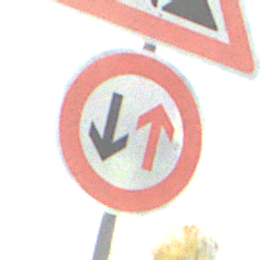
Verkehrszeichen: VorrangDesGegenverkehrs
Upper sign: Arbeitsstelle
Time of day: MorningAfternoon
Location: Outdoor (RoadRail)
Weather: PartlyCloudy
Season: NotSpecified
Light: Natural